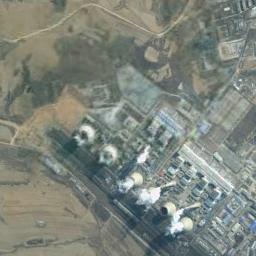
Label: thermal_power_station